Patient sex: M
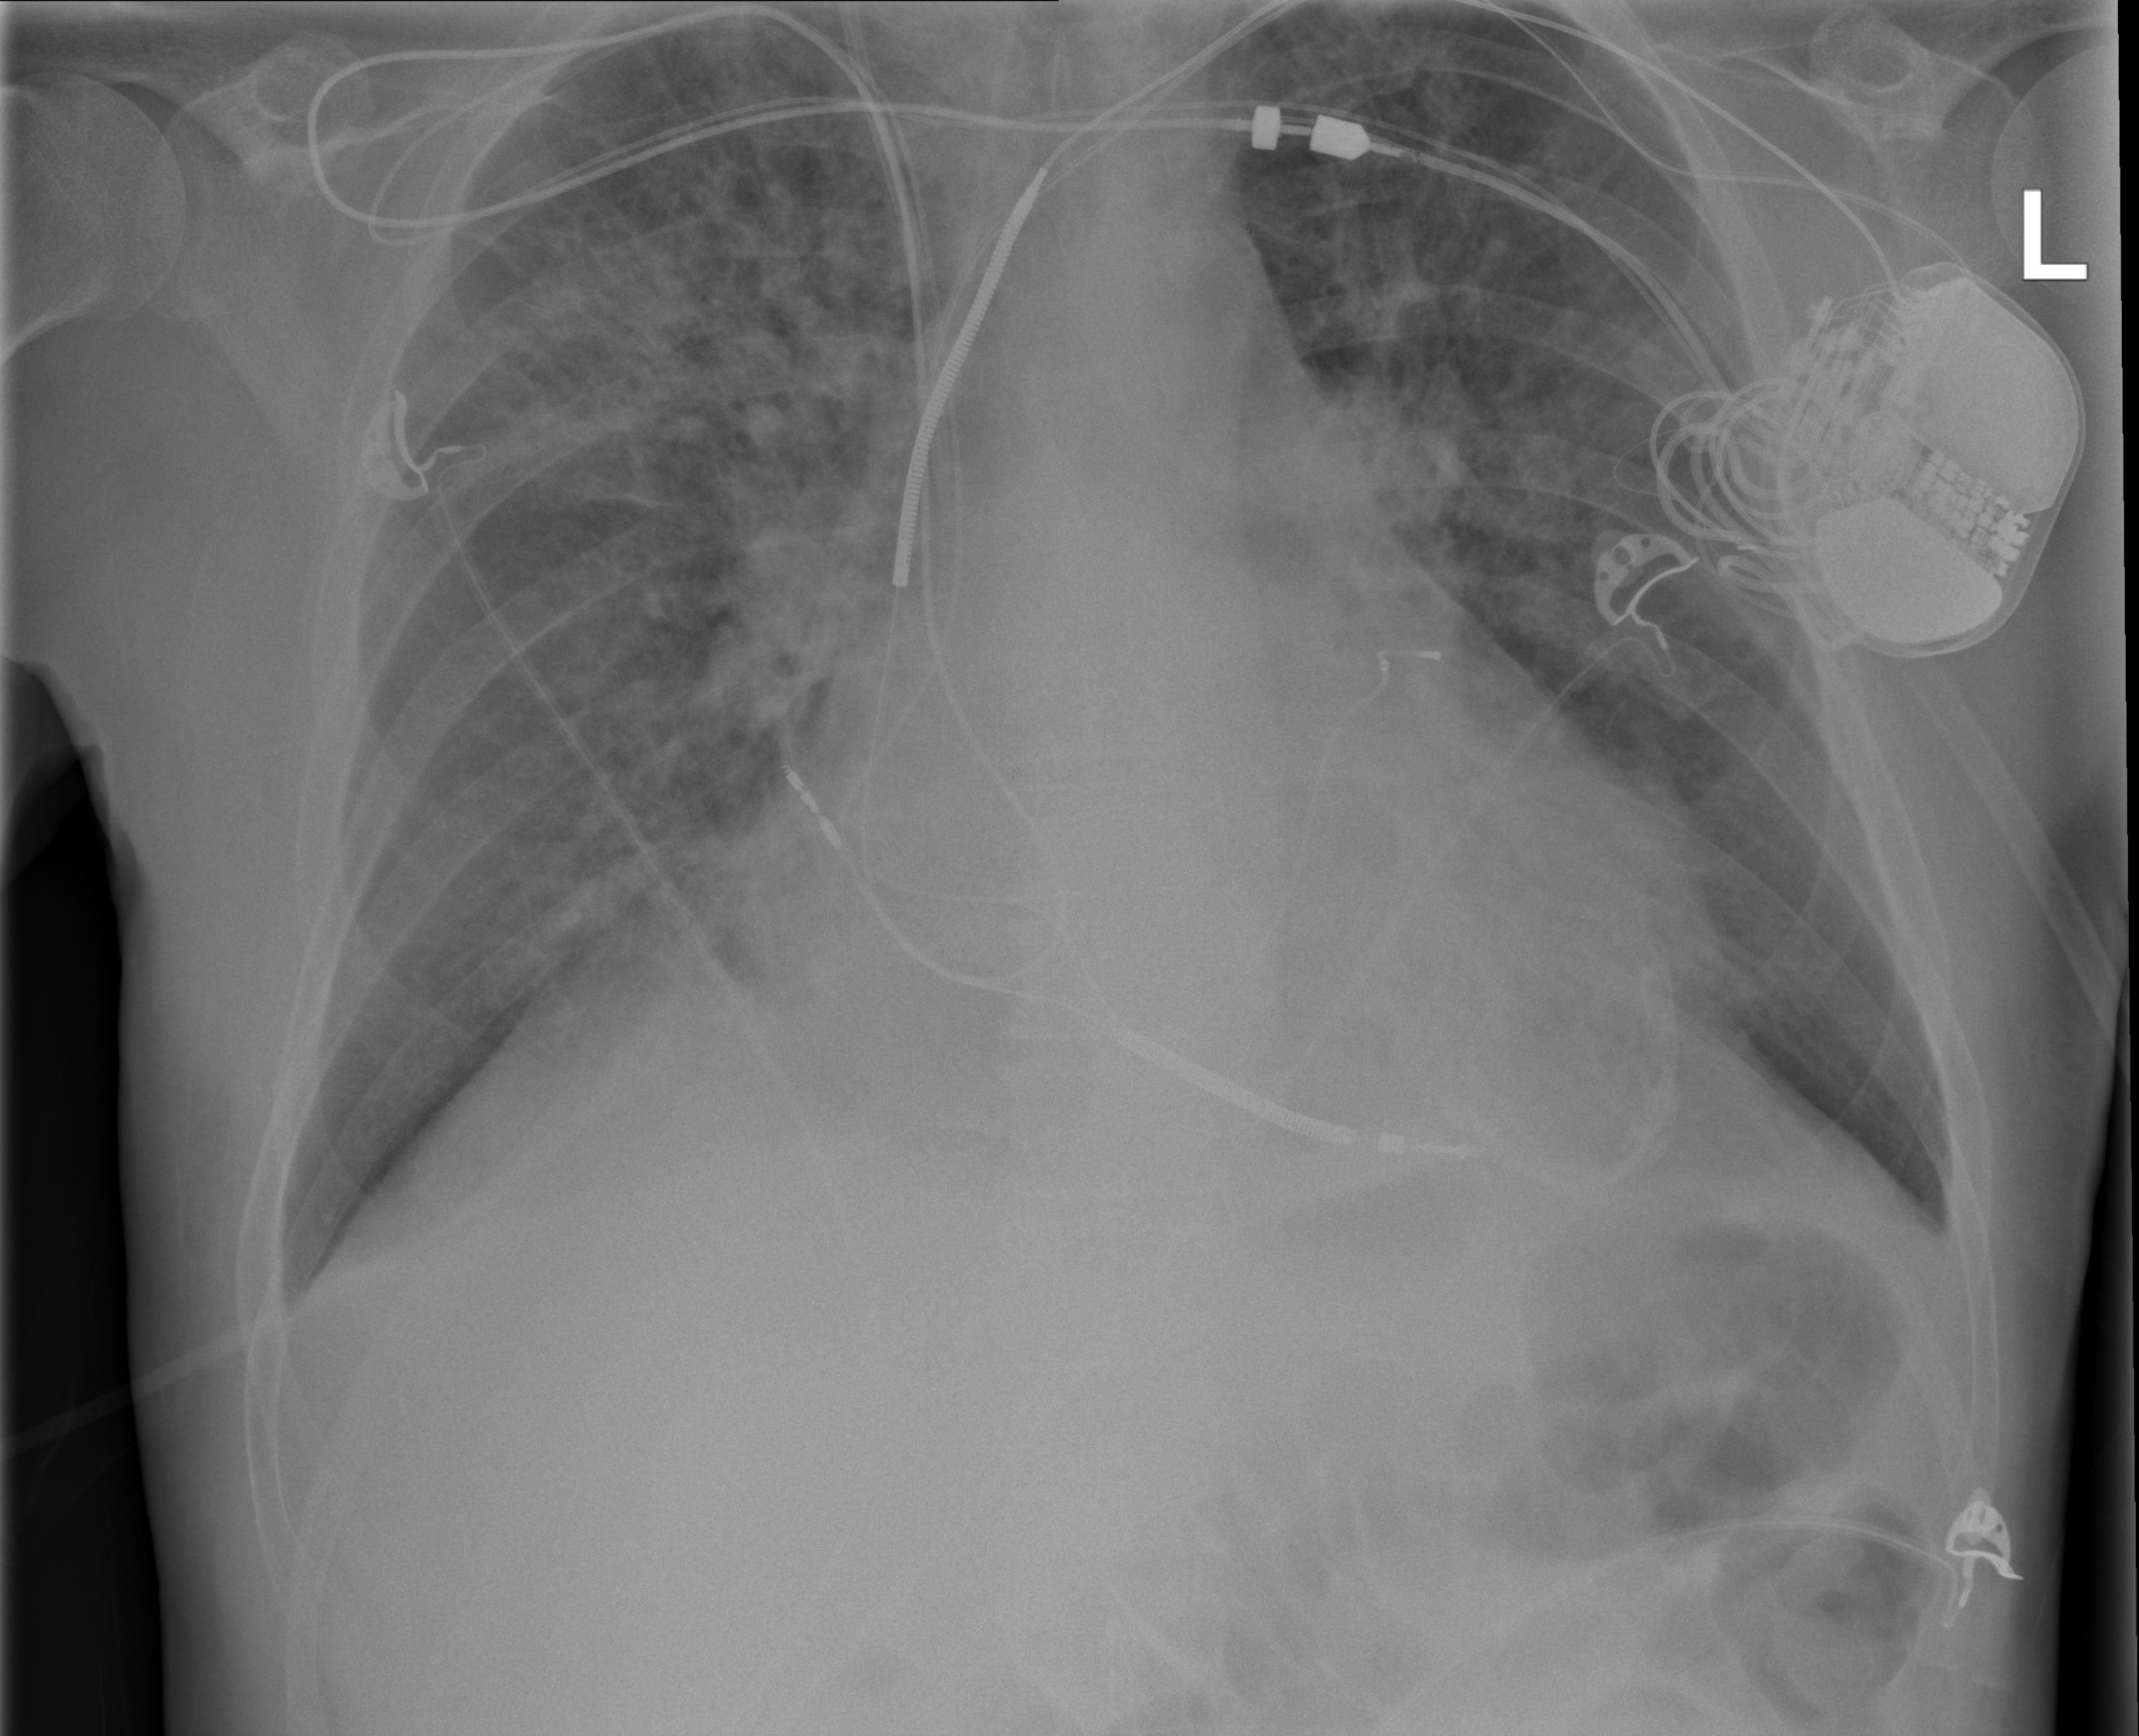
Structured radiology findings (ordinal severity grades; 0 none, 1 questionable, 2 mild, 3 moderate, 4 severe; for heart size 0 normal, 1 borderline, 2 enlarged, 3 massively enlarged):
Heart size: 1
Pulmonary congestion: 2
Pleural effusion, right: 0
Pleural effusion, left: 0
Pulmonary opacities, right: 2
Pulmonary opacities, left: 1
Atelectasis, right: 2
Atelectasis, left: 0